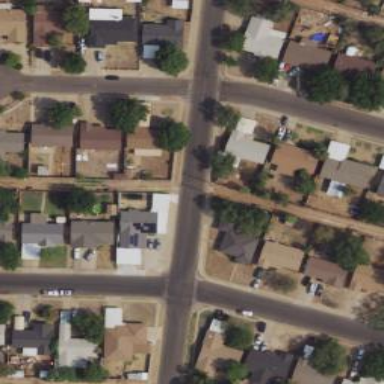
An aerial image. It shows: Alley classified as service road.